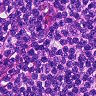
Metastatic tissue present: no